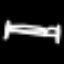
Label: bed